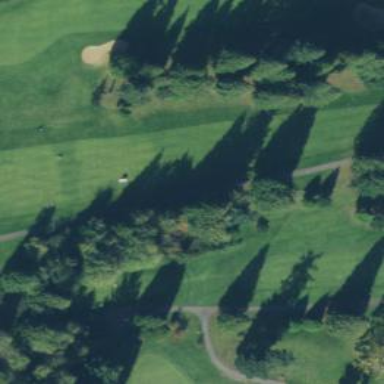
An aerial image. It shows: Golf hole.